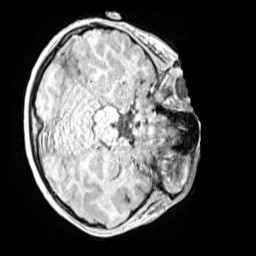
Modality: MP2RAGE
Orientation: axial
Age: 10
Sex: female
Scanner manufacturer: siemens
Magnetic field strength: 3 T
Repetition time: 4 s
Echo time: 0.00299 s